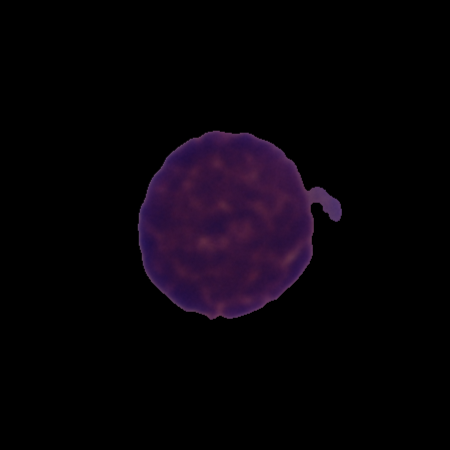
Label: cancer